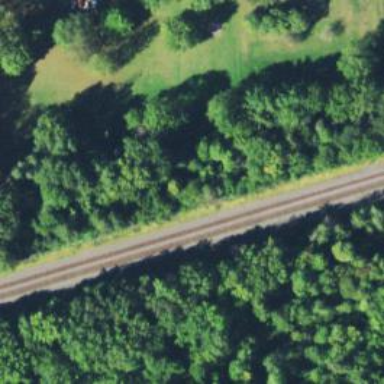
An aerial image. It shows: Railway track.